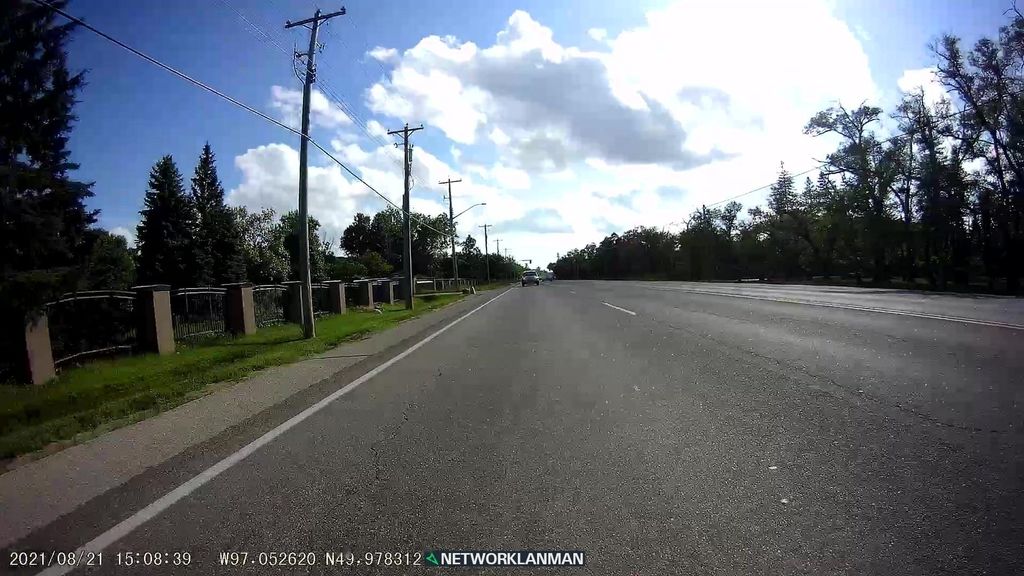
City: winnipeg